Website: crate-barrel
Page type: cart
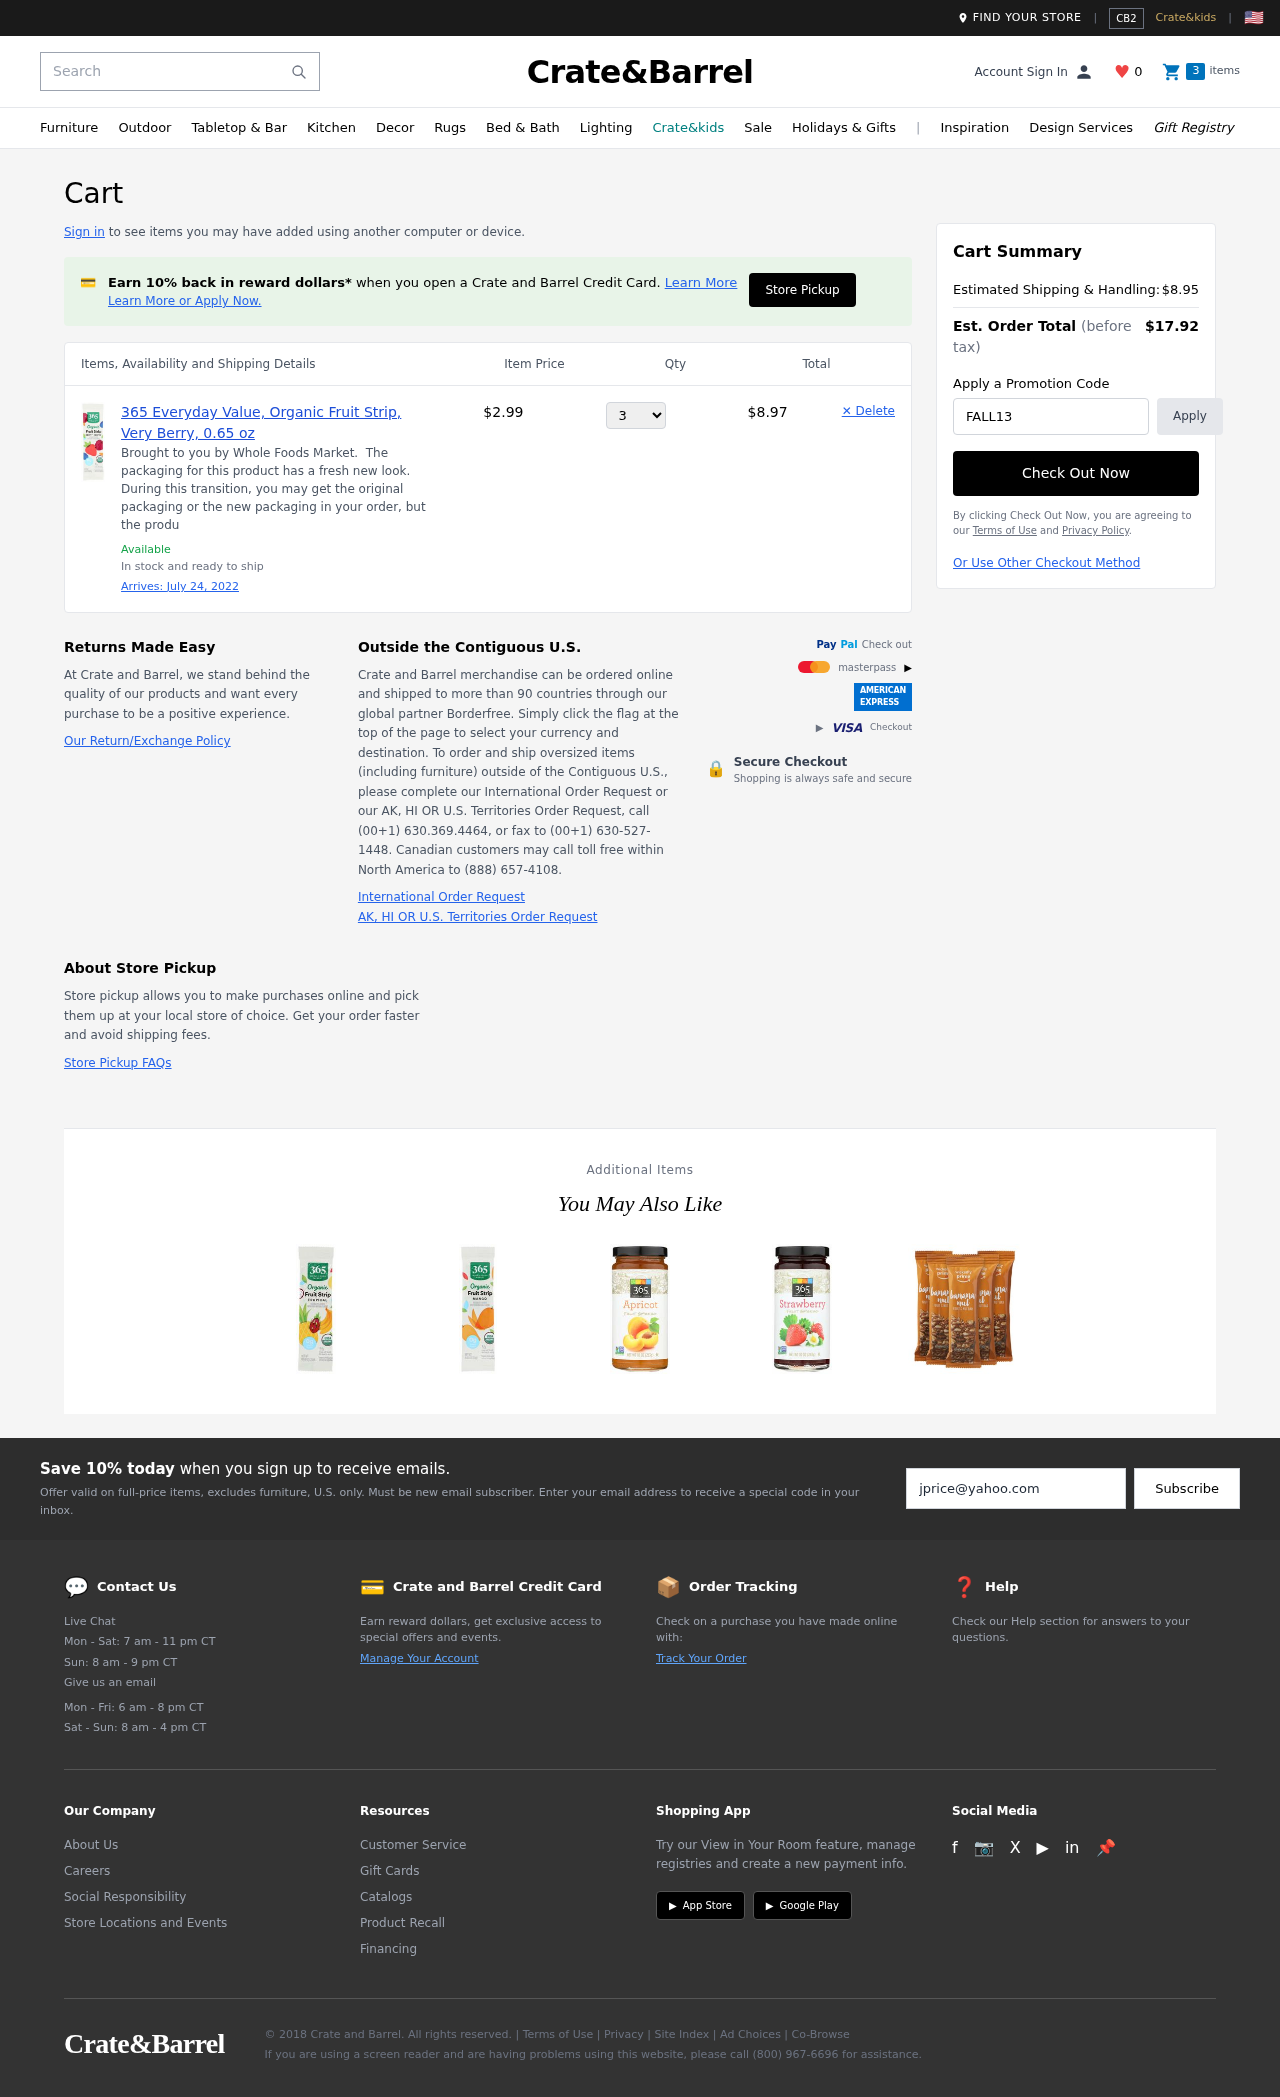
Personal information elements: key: PII_PROMO_CODE
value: FALL13
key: PII_EMAIL
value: jprice@yahoo.com
Product elements: key: PRODUCT1_DESC
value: Brought to you by Whole Foods Market.  The packaging for this product has a fresh new look. During this transition, you may get the original packaging or the new packaging in your order, but the produ
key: PRODUCT1_NAME
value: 365 Everyday Value, Organic Fruit Strip, Very Berry, 0.65 oz
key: PRODUCT1_PRICE
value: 2.99
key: PRODUCT1_QUANTITY
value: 3
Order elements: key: ORDER_DELIVERY_DATE
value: July 24, 2022
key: ORDER_SUBTOTAL
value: $8.97
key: ORDER_SHIPPING_COST
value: $8.95
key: ORDER_TOTAL
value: $17.92